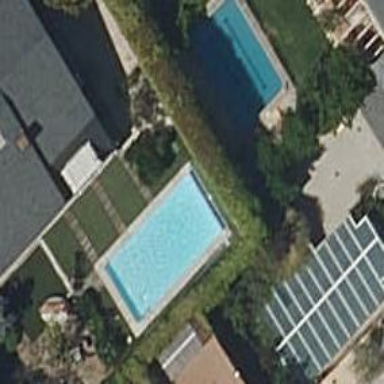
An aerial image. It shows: Swimming pool located in leisure land.